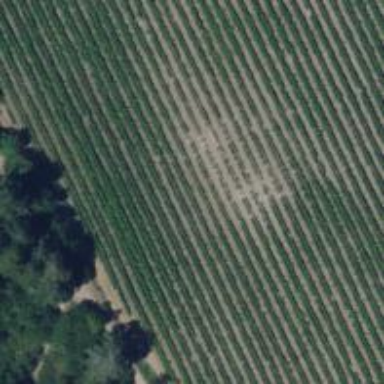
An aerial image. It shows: Vineyard where grapes are grown.